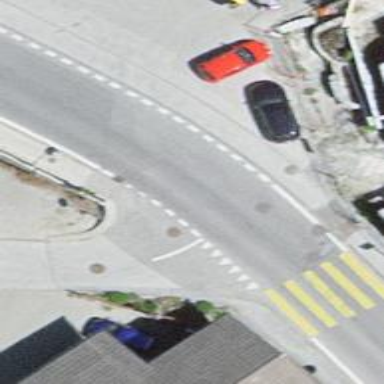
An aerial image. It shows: Unmarked crossing on footway.